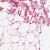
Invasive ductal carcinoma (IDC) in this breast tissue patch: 0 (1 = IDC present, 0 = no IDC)